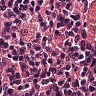
Metastatic tissue present: no